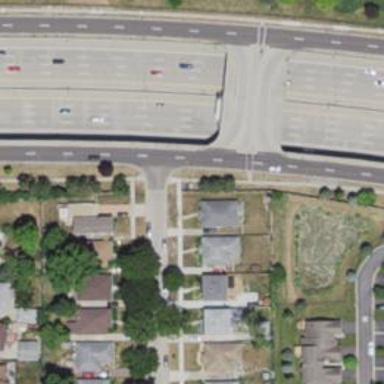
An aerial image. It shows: Secondary link road with asphalt surface.